Field crop: maize
Growth stage: 2
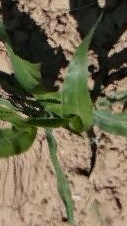
Species: maize